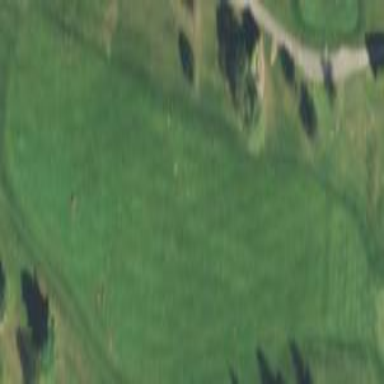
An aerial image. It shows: Golf fairway in the image.